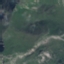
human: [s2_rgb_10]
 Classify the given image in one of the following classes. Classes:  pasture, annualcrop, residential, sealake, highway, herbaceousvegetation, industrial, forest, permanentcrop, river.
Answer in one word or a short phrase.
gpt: HerbaceousVegetation